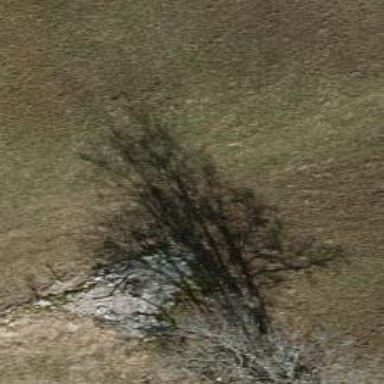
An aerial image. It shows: Dry stone wall barrier.